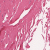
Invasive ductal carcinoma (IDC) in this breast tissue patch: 0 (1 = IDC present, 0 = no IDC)